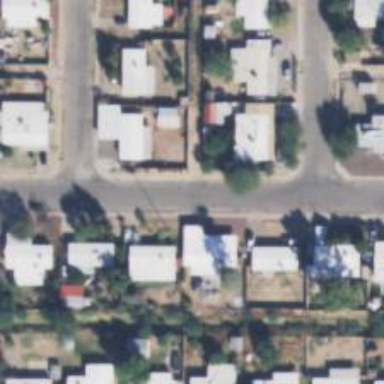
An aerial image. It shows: Alley classified as service road.